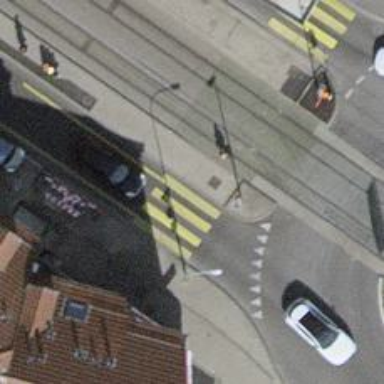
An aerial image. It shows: Kerb barrier.